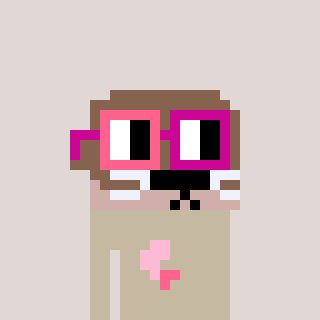
a pixel art character with square pink and red glasses, a otter-shaped head and a bege-colored body on a warm background